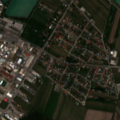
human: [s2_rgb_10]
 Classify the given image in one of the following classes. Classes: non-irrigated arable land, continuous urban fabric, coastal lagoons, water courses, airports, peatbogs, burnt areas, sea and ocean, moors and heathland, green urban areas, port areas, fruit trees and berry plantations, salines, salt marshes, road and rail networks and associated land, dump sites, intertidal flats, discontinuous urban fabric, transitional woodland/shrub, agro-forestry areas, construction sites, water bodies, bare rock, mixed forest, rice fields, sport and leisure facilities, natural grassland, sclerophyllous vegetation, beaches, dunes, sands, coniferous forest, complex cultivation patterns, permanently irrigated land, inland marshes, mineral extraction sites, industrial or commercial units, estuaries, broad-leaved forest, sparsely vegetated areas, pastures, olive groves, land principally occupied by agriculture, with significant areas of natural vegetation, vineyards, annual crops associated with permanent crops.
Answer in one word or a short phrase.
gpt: discontinuous urban fabric, industrial or commercial units, non-irrigated arable land, pastures, complex cultivation patterns, water bodies